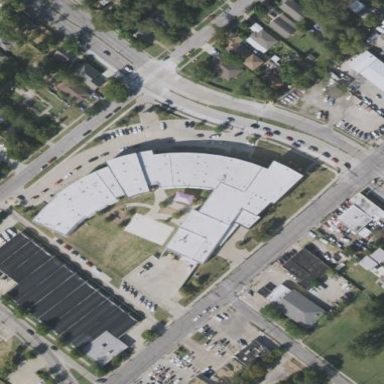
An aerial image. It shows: School building.